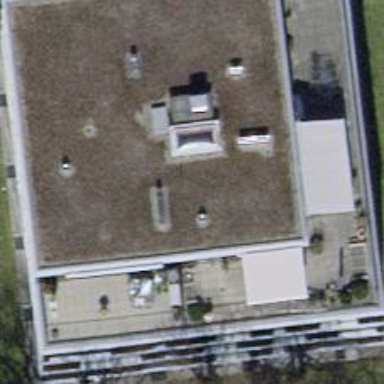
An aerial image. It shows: Flat-roofed apartment building.